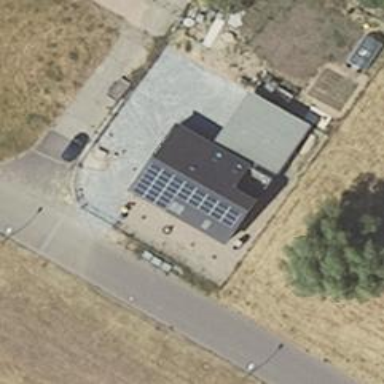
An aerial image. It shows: Simple house.